Question: As you can understand from the title I created a custom button for myself with Button in '@material-ui/core'. But when I add these custom buttons to ButtonGroup they don't act as group.
'''
import React from "react";
import { Button } from "@material-ui/core";
import CloudUploadIcon from '@material-ui/icons/CloudUpload';
import PencilIcon from '@material-ui/icons/LinkSharp'
import { makeStyles } from "@material-ui/core/styles";
const icons = { "cloud": <CloudUploadIcon />, "pencil": <PencilIcon /> }
const useStyles = makeStyles(theme => ({
root: {
padding: 30,
fontSize: 18,
'&:hover': {
boxShadow: '0 0 0.1rem 0.1rem rgba(25,25,25,1)'
}
}
}));
function __Button(props) {
const classes = useStyles();
{
return (
<Button variant="outlined" startIcon={icons[props.icon]} className={classes.root}>
{props.text}
</Button>
)
}
}
export default __Button;
'''
'''
<ButtonGroup size="large" aria-label="small outlined button group">
<__Button text={"I will paste links!"} icon={"pencil"} />
<__Button text={"I will upload a text file!"} icon={"cloud"} />
</ButtonGroup>
'''

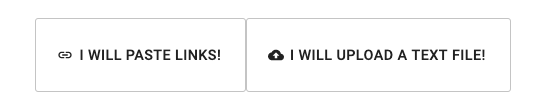
Answer: You need to pass all the other props that comes from 'ButtonGroup' to 'Button'.
'''
function __Button({ icon, text, ...otherProps }) {
const classes = useStyles();
return (
<Button
variant="outlined"
startIcon={icons[icon]}
className={classes.root}
{...otherProps} // passing props from ButtonGroup to Button
>
{text}
</Button>
);
}
'''
Here is a <URL>.
<URL>